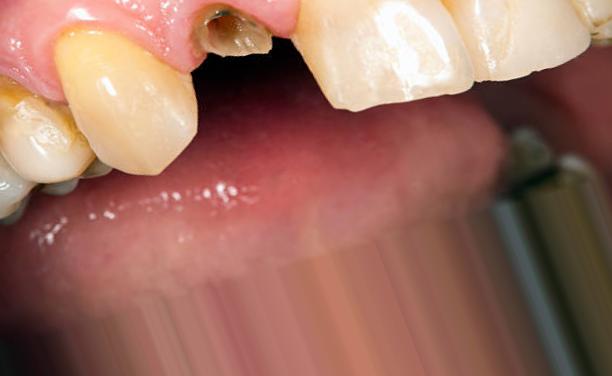
Condition: Caries